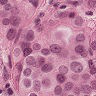
Metastatic tissue present: yes